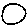
Label: circle